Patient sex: M
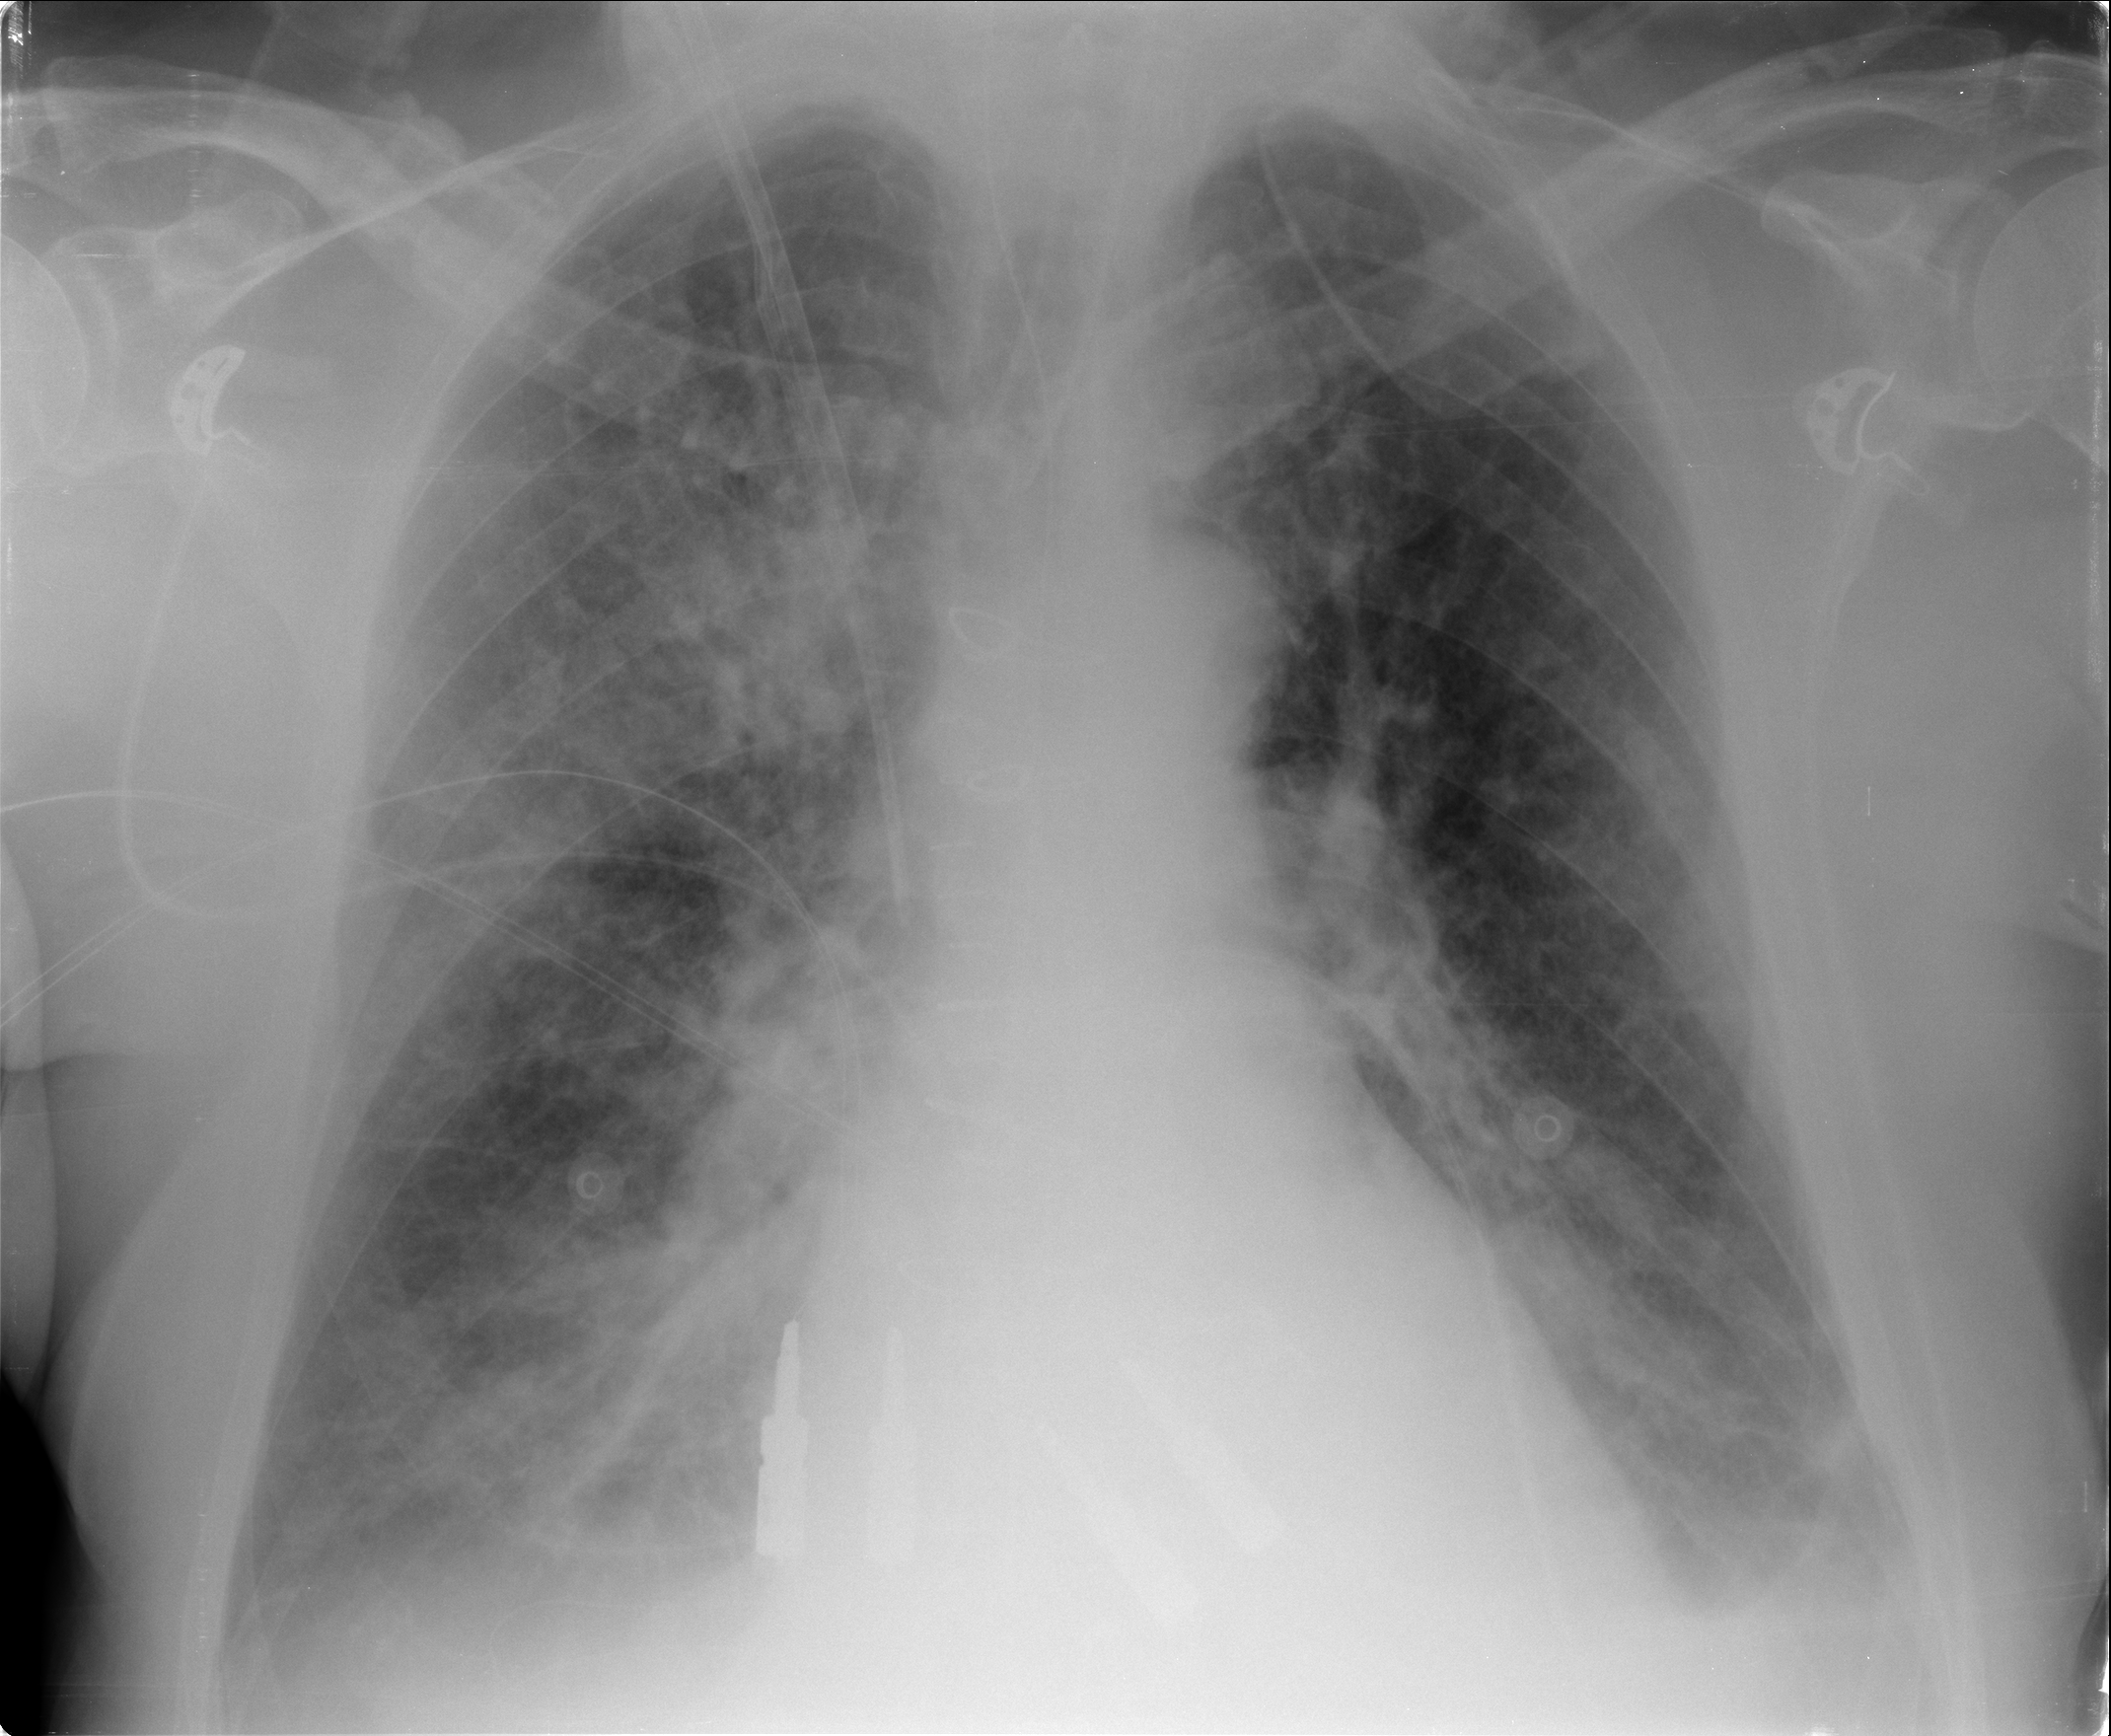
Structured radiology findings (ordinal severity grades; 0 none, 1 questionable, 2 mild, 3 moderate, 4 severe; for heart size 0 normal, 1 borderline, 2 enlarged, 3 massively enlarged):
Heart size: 0
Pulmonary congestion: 2
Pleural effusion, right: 2
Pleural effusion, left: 2
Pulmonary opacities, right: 3
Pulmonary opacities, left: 2
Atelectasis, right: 2
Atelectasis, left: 2